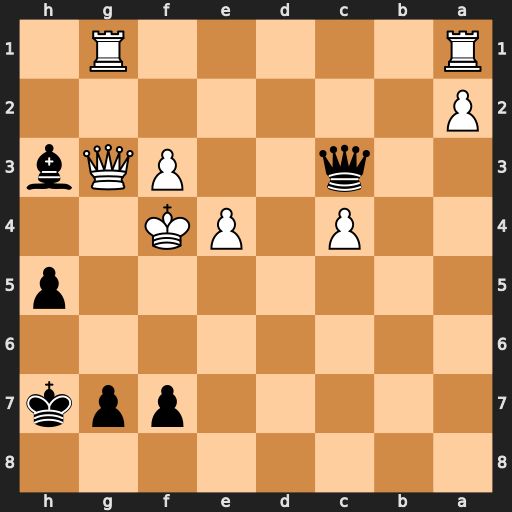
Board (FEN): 8/5ppk/8/7p/2P1PK2/2q2PQb/P7/R5R1
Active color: b
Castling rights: -
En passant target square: -
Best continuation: Qd2+ Ke5 f6#